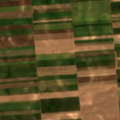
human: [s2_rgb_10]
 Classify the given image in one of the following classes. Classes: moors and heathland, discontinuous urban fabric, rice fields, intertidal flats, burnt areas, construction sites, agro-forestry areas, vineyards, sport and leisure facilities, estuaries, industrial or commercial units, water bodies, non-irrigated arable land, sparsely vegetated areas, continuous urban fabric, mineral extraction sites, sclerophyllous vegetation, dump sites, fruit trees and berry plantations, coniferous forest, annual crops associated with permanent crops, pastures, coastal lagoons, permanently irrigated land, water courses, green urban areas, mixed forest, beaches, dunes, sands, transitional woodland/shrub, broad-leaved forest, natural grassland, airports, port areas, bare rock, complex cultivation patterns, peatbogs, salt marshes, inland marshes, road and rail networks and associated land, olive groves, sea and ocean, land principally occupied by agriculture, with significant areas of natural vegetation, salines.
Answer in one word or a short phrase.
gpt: non-irrigated arable land